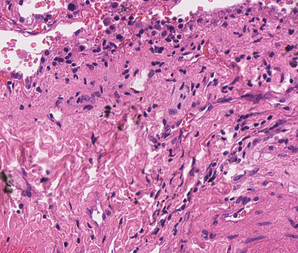
Tumor epithelial tissue: no
Tumor-associated stroma tissue: yes
Normal tissue: no